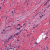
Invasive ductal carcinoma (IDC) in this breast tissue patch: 1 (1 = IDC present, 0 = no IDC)